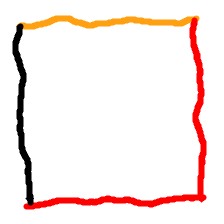
Shape: square